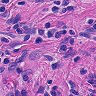
Metastatic tissue present: yes